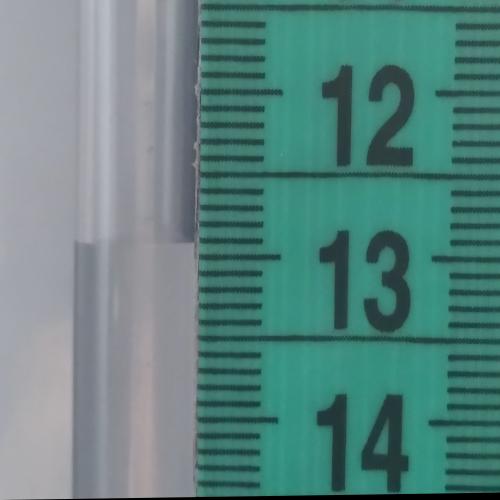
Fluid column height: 12.9 cm